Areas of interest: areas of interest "Shopping Mall"
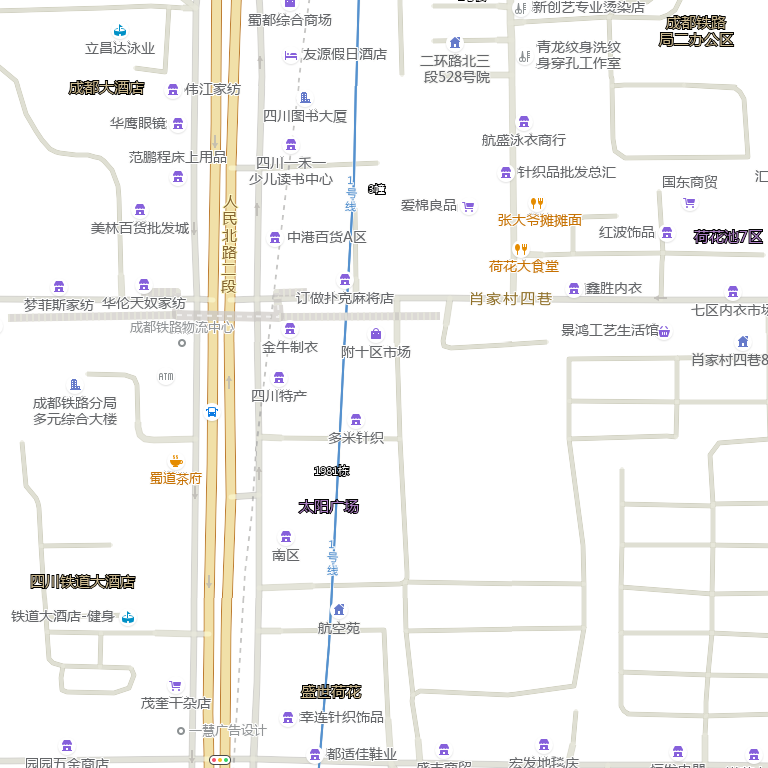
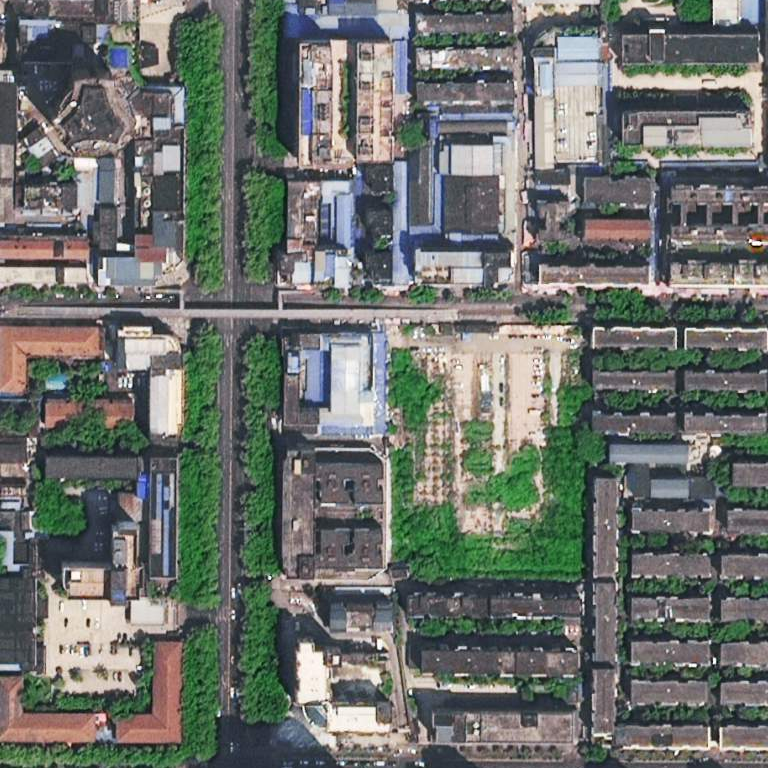